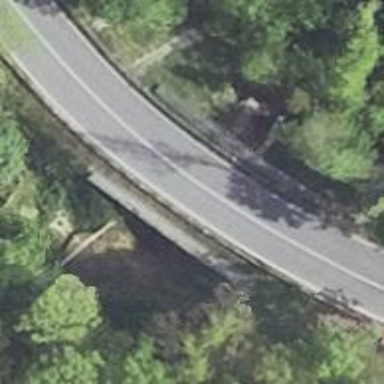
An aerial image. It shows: Tertiary road with bridge.